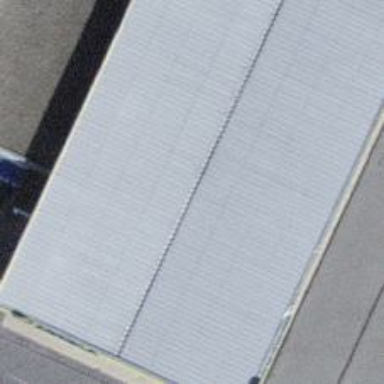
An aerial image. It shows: Fuel station.